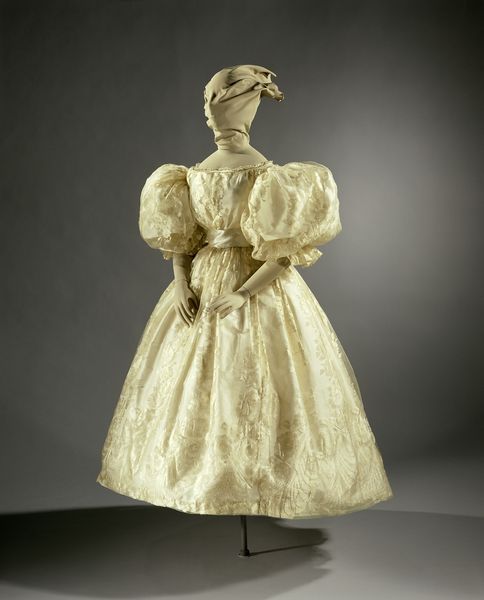
Titel: Bruidsjapon van wit zijden gaas met ingeweven witte satijnen bloemen (a) met bijbehorende wit-blauwe tafzijden ceintuur (b) en bijbehorende witte zijden kousen (c,d)
Standort: Amsterdam
Institution: Rijksmuseum
Schlagwörter: blanc, robe, bouffant, mannequin, soie, ballon, soyeux, manches ballon